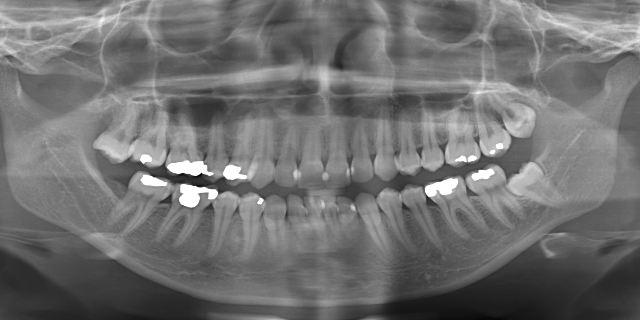
adult